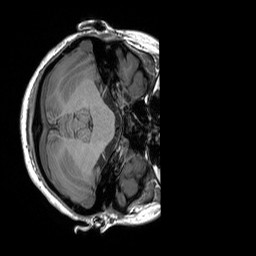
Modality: T1w
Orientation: axial
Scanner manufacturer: siemens
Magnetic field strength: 3 T
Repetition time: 1.9 s
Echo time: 0.00252 s